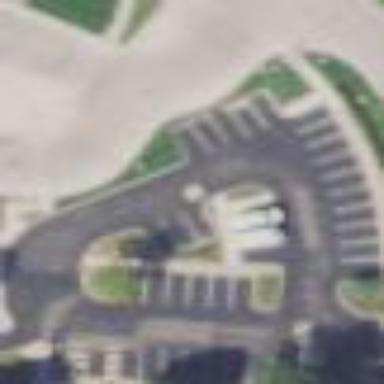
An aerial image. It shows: Parking lot with bus park and ride facility.